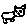
Label: cat